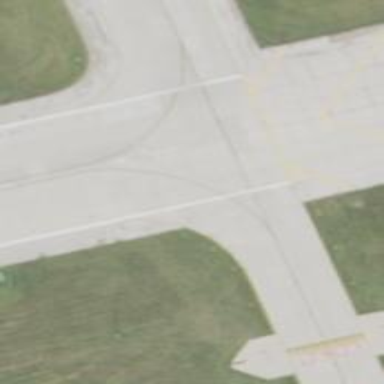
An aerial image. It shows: Displaced threshold on airport runway.